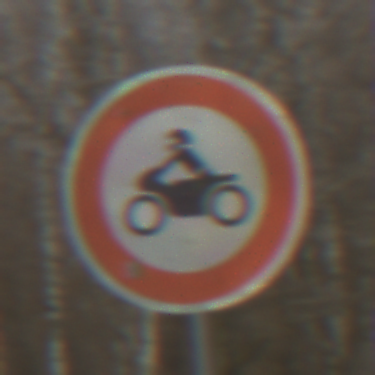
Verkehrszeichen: VerbotKraftraeder
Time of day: MorningAfternoon
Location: Outdoor (Nature)
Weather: PartlyCloudy
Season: Winter
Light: Natural